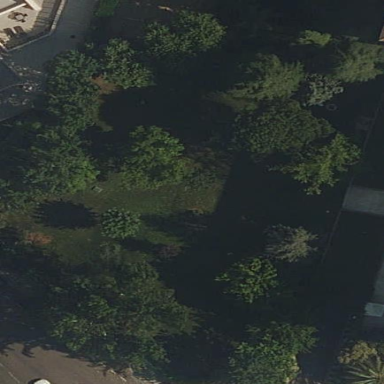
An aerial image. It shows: Garden that is leisure land.